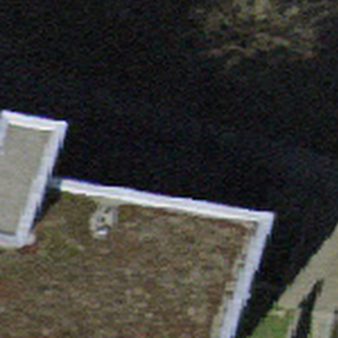
Label: other